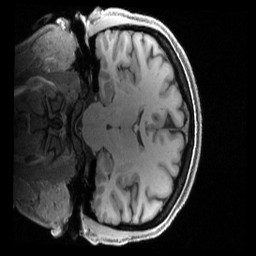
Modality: T1w
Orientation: coronal
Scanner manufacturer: siemens
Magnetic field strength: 3 T
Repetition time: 2.4 s
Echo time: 0.00222 s